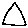
Label: triangle